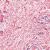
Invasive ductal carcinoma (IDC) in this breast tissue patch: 0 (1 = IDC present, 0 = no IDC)